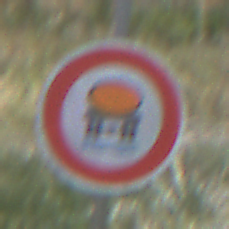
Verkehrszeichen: VerbotFahrzeugeWassergefaehrdenderLadung
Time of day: Midday
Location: Outdoor (Nature)
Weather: PartlyCloudy
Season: NotSpecified
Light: Natural